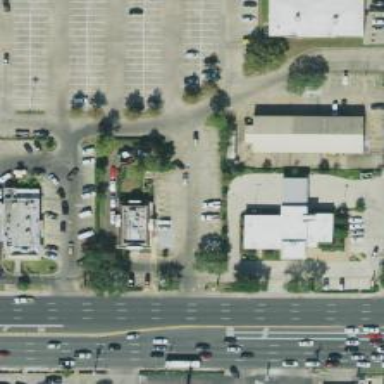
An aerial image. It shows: Parking space.